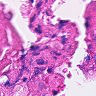
Metastatic tissue present: no